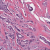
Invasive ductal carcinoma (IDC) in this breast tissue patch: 1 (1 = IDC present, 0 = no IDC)